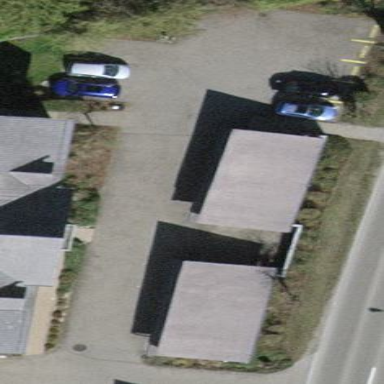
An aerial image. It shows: Garage.